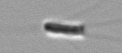
Label: Chaetoceros_subtilis